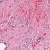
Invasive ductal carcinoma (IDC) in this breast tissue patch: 0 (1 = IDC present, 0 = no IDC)